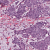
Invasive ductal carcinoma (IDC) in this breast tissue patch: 1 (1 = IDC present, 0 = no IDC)